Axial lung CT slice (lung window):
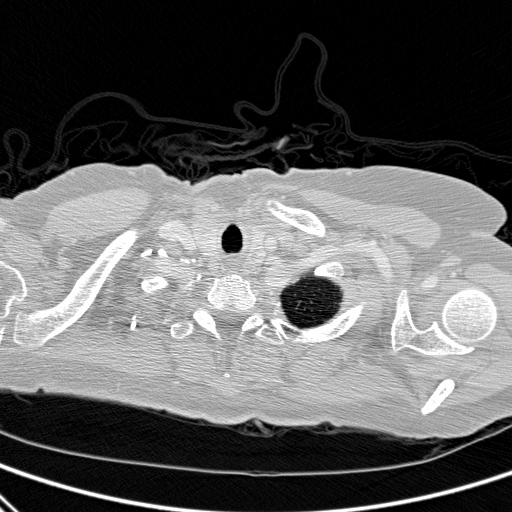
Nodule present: no